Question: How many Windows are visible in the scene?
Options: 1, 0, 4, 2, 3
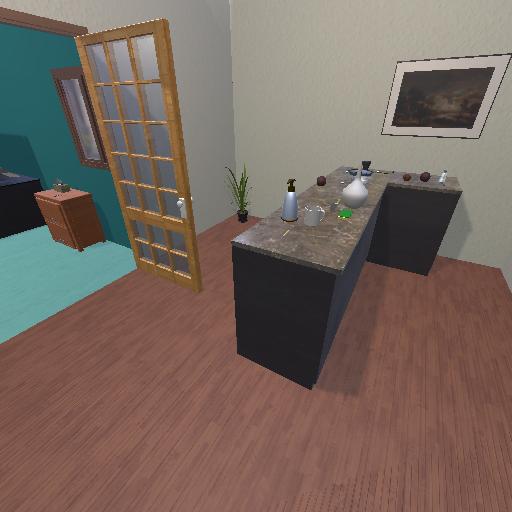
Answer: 1